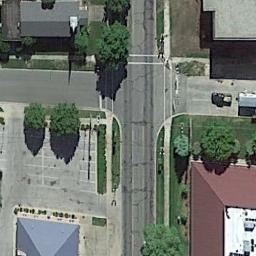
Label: intersection